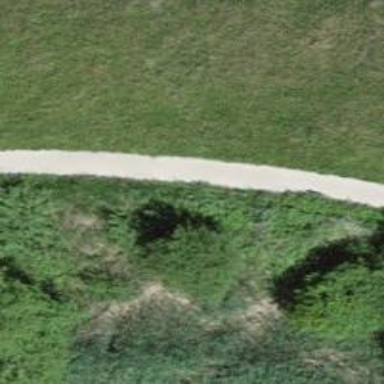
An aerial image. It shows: Path with pebblestone surface.